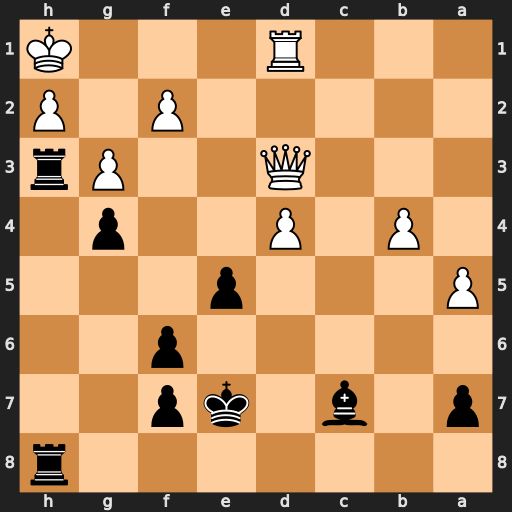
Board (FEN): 7r/p1b1kp2/5p2/P3p3/1P1P2p1/3Q2Pr/5P1P/3R3K
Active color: b
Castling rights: -
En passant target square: -
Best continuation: Rxh2+ Kg1 Rh1+ Kg2 R8h2#